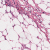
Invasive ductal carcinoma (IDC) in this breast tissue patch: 0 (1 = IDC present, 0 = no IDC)